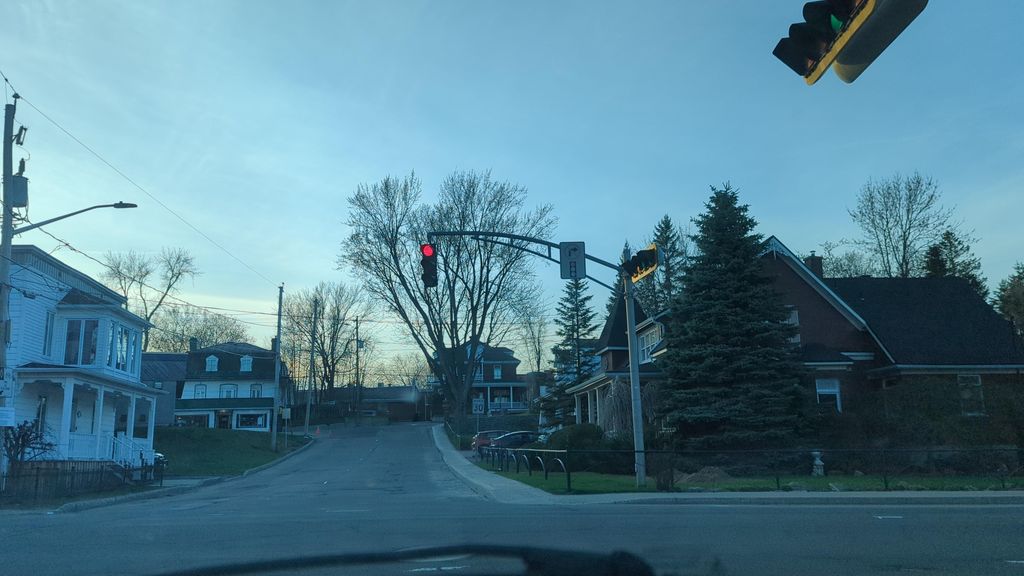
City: quebec_city